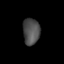
Tissue: lung
Cell type: Epithelial cells
Senescence score: 0.2014
Nuclear area (px): 438
Mean DAPI intensity: 77.167